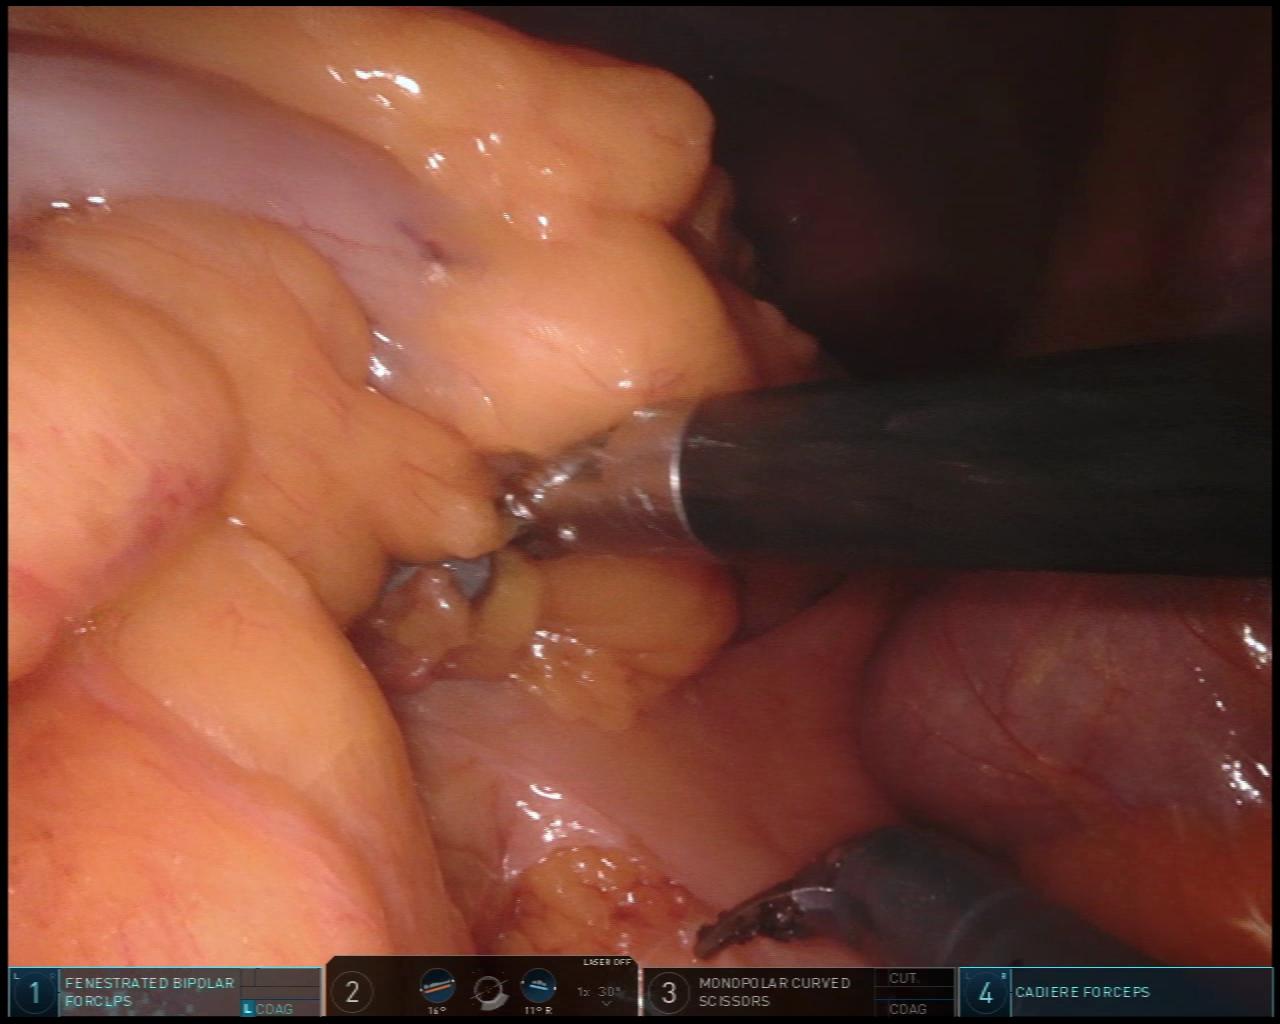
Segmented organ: colon
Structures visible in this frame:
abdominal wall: yes
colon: yes
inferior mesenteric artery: no
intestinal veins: no
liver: no
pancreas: no
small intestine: yes
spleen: no
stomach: no
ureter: no
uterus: no
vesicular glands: no